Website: walmart
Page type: billing-address
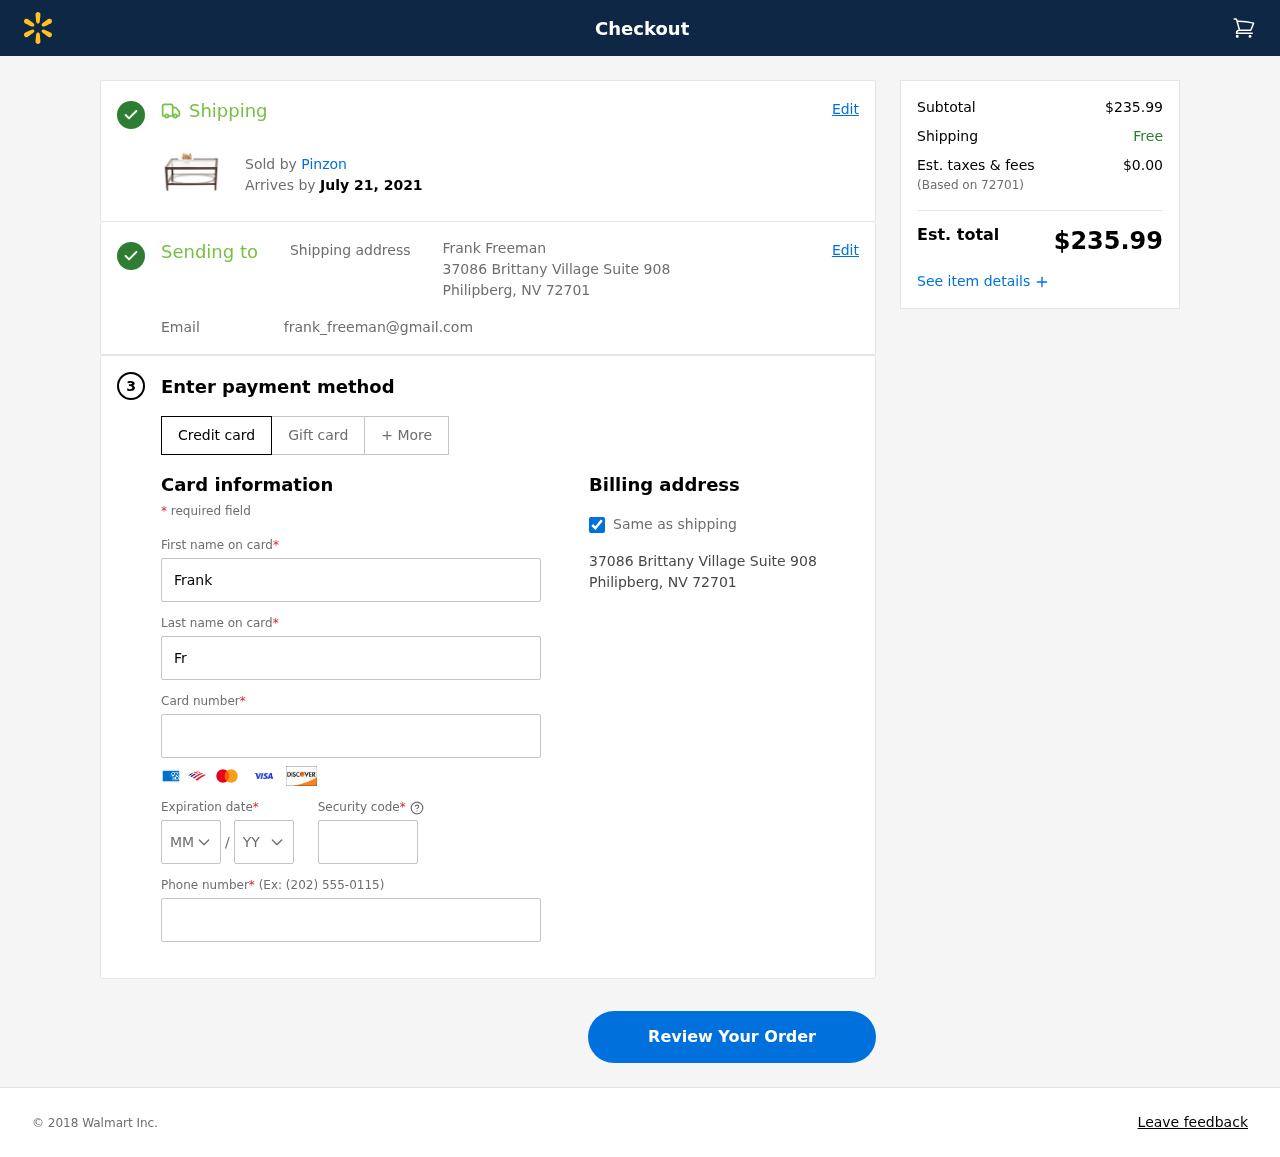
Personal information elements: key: PII_CARD_CVV
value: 712
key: PII_CARD_EXPIRY_MONTH
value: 10
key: PII_CARD_EXPIRY_YEAR
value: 30
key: PII_CARD_NUMBER
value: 4756 5374 5215 4890
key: PII_CITY_STATE_ZIP
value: Philipberg, NV 72701
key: PII_EMAIL
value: frank_freeman@gmail.com
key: PII_FIRSTNAME
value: Frank
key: PII_FULLNAME
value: Frank Freeman
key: PII_LASTNAME
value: Freeman
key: PII_PHONE
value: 8392628323
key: PII_POSTCODE
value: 72701
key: PII_STREET
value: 37086 Brittany Village Suite 908
Product elements: key: PRODUCT1_BRAND
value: Pinzon
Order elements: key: ORDER_DELIVERY_DATE
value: July 21, 2021
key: ORDER_SUBTOTAL
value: $235.99
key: ORDER_TAX
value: $0.00
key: ORDER_TOTAL
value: $235.99